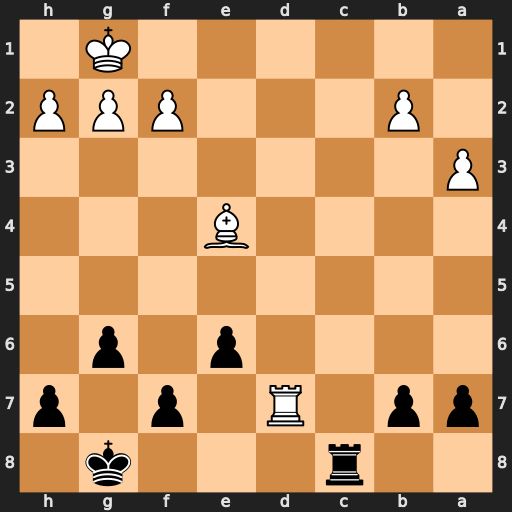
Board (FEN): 2r3k1/pp1R1p1p/4p1p1/8/4B3/P7/1P3PPP/6K1
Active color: b
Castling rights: -
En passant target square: -
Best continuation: Rc1+ Rd1 Rxd1#